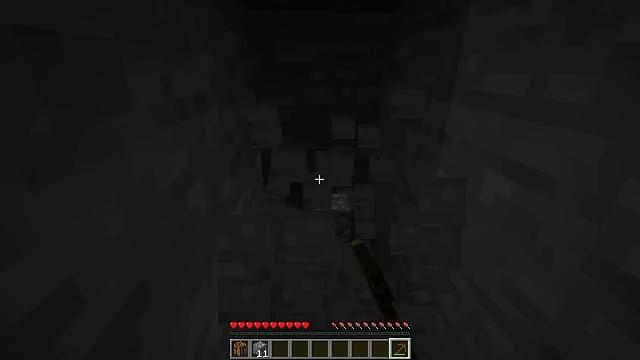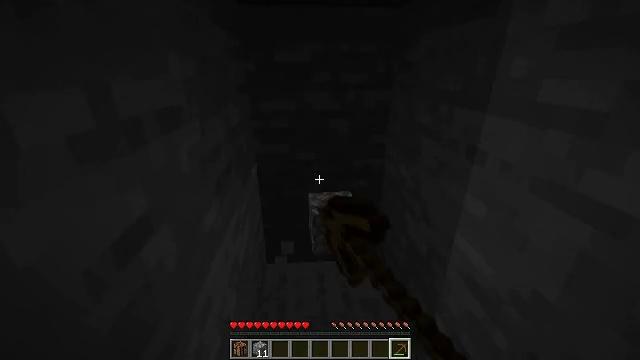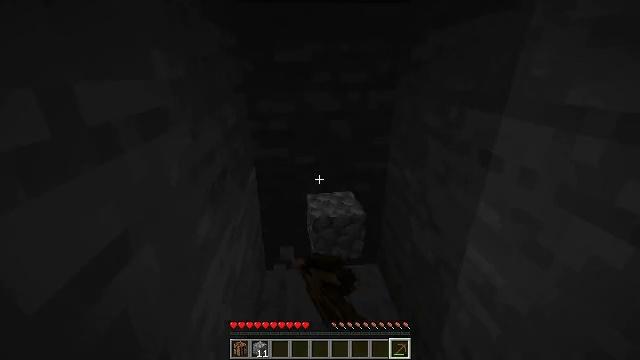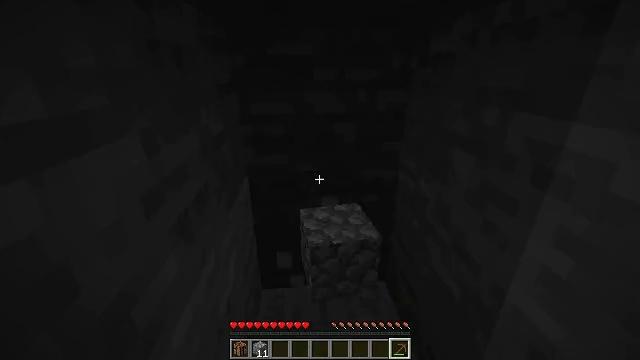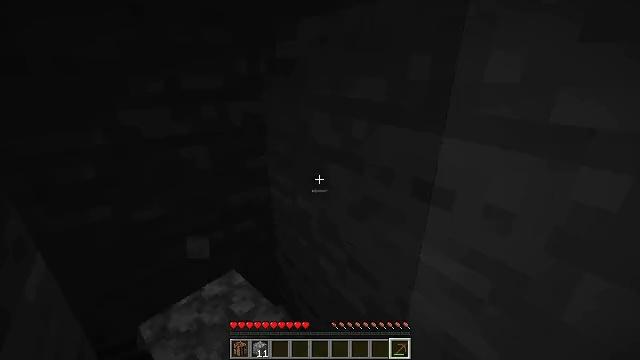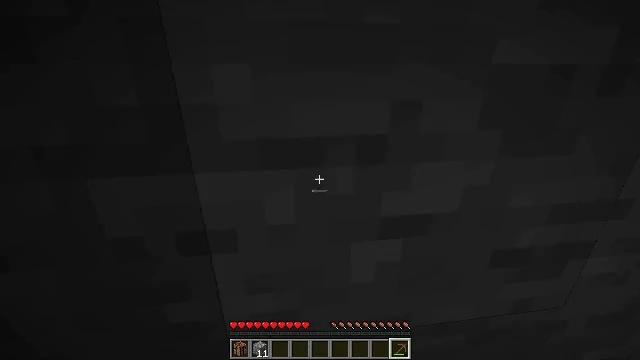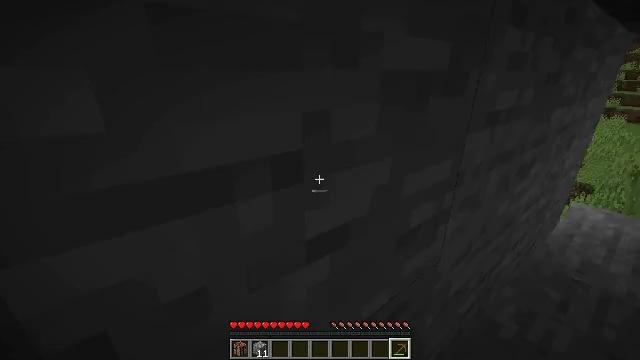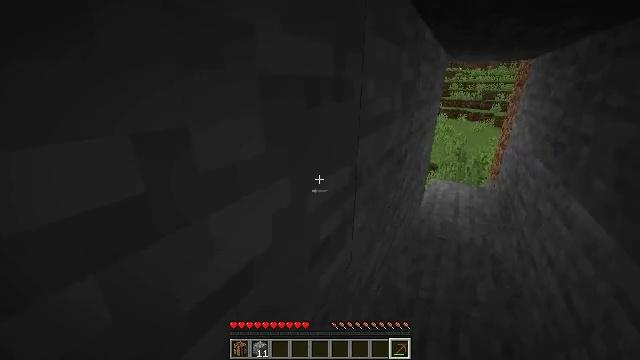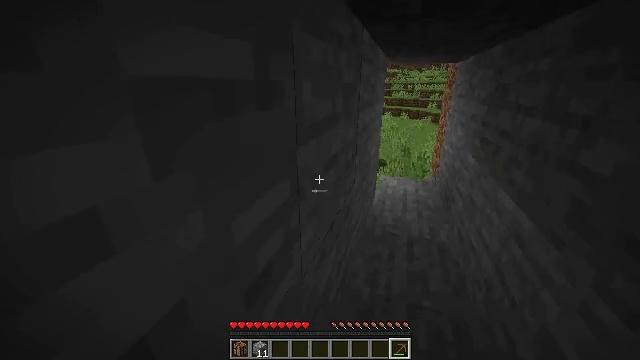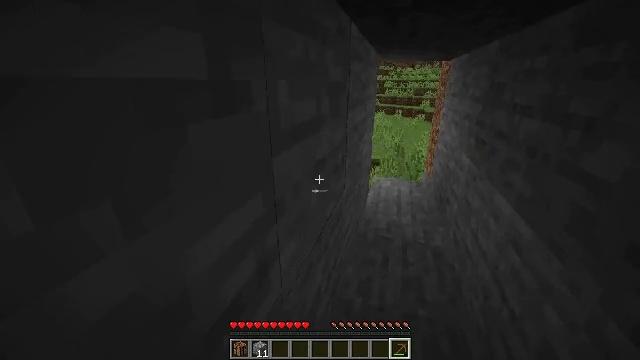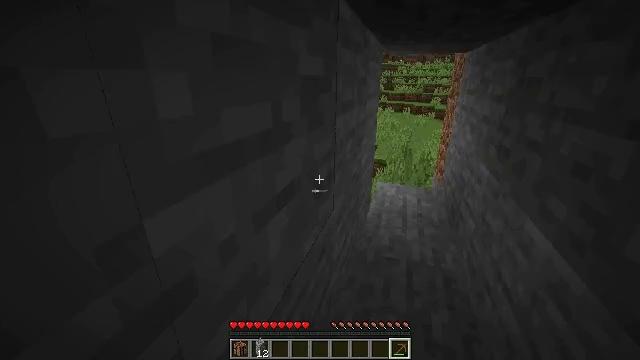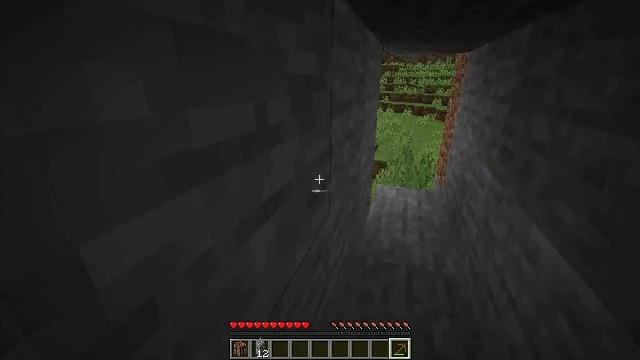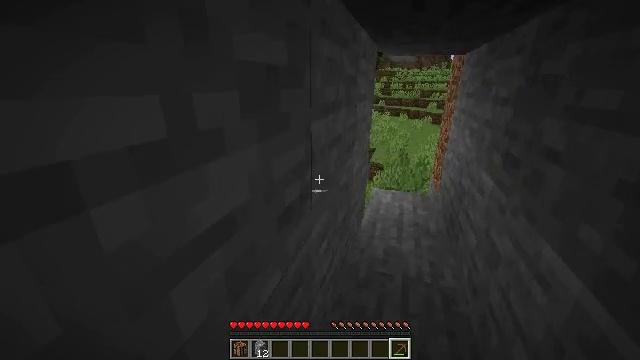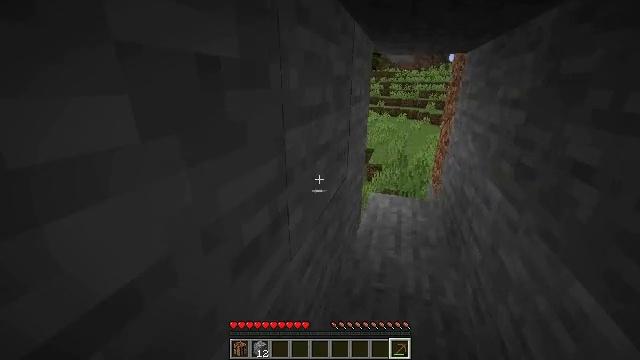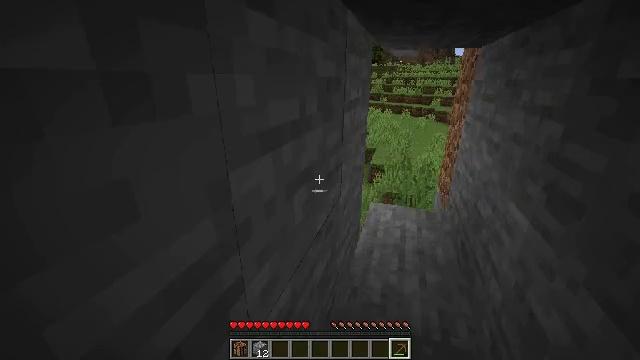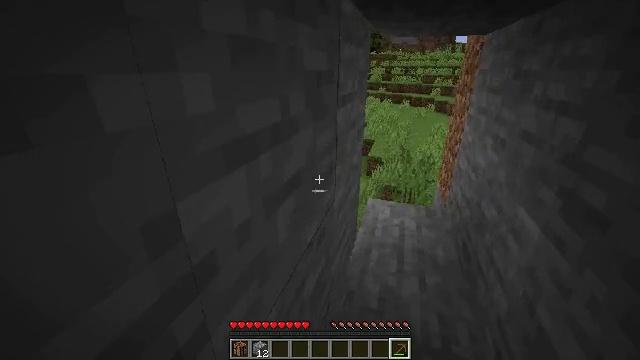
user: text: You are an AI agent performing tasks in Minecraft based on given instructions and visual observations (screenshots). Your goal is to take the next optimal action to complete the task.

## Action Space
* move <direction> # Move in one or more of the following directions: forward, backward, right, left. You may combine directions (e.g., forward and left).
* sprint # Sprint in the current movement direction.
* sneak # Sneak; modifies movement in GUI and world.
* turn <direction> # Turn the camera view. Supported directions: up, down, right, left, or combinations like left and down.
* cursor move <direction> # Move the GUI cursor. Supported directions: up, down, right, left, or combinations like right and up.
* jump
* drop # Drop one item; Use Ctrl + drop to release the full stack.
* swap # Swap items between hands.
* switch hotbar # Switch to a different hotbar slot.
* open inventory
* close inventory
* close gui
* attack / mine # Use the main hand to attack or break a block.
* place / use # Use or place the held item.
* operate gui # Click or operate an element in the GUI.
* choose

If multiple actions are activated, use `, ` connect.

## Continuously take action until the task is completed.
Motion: motion action
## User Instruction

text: Break the gravel block.
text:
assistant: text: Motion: move forward, attack / mine
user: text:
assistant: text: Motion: move forward, attack / mine
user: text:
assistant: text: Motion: move forward, attack / mine
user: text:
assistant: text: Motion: move forward, turn right
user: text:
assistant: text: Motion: move forward, turn right and up
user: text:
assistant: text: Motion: move forward, sprint, turn right
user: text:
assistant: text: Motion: move forward, sprint, turn right
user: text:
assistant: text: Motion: move forward, sprint, turn right
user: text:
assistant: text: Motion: move forward, sprint, turn right
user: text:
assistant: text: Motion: move forward, sprint, turn left
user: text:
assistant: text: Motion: move forward, sprint
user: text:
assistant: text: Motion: move forward, sprint
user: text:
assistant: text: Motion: move forward, sprint
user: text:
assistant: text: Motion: move forward, sprint
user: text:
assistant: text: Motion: move forward, sprint, turn down
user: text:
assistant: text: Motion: move forward, sprint, turn right
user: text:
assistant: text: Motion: move forward, sprint, turn right
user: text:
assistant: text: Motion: move forward, sprint
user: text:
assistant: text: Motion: move forward, sprint
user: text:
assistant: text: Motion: move forward, sprint
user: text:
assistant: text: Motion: move forward, sprint
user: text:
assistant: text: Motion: move forward, sprint
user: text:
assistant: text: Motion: move forward, sprint
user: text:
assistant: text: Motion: move forward, sprint
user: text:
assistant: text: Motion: move forward, sprint
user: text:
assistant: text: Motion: move forward, sprint
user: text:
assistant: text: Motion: move forward, sprint
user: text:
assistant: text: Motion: move forward, sprint
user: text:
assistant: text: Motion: move forward, sprint
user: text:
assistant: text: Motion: move forward, sprint, turn right and up